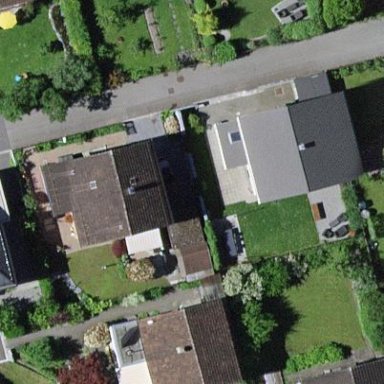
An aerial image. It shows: Residential garden.